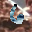
Label: 6